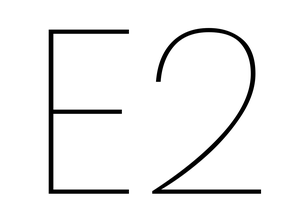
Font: Poppins-Thin